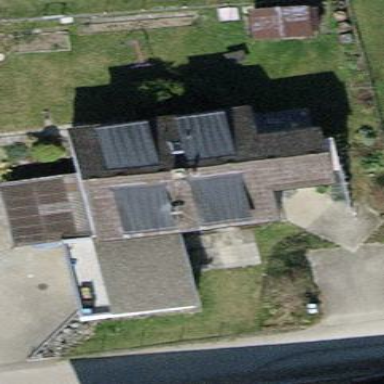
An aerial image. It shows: Detached building with gabled roof.